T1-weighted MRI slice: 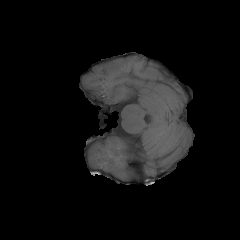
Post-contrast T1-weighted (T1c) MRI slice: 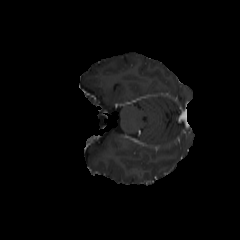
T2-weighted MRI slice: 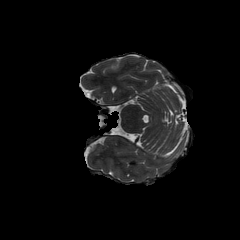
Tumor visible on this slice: no